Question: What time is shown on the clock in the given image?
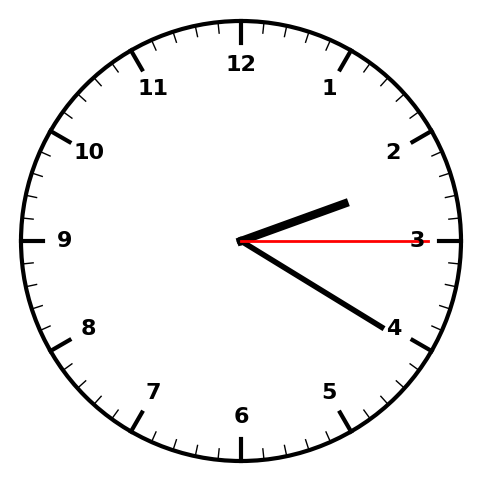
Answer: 02:20:15